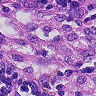
Metastatic tissue present: no